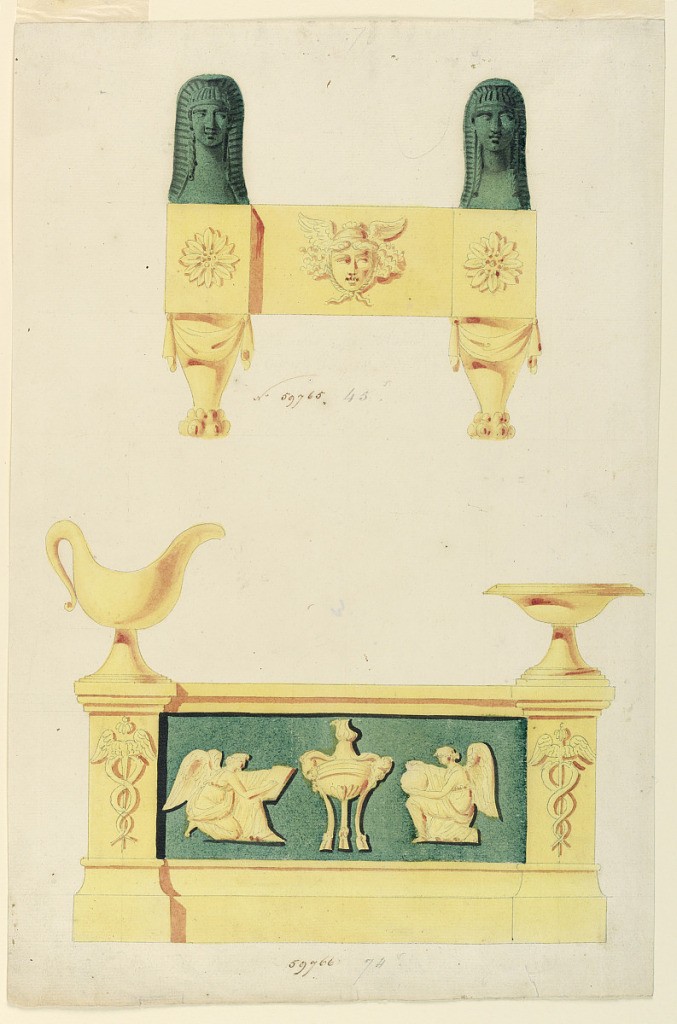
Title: Design for two andirons
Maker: Lefebvre Manufactory, Tournai
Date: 1800–1825
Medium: Brush and yellow, red, green, black watercolor, graphite, on cream laid paper
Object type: Drawing
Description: Above: front panel shows head of Medusa, flanked by sphinx heads atop pilasters, a flower head on center block and festooned legs below.
Below: elongated panel, two female spirits kneel beside a flaming tripod. Caducei decorate pilasters. On top of left pilaster, a sauceboat. At right, a bowl on stand.